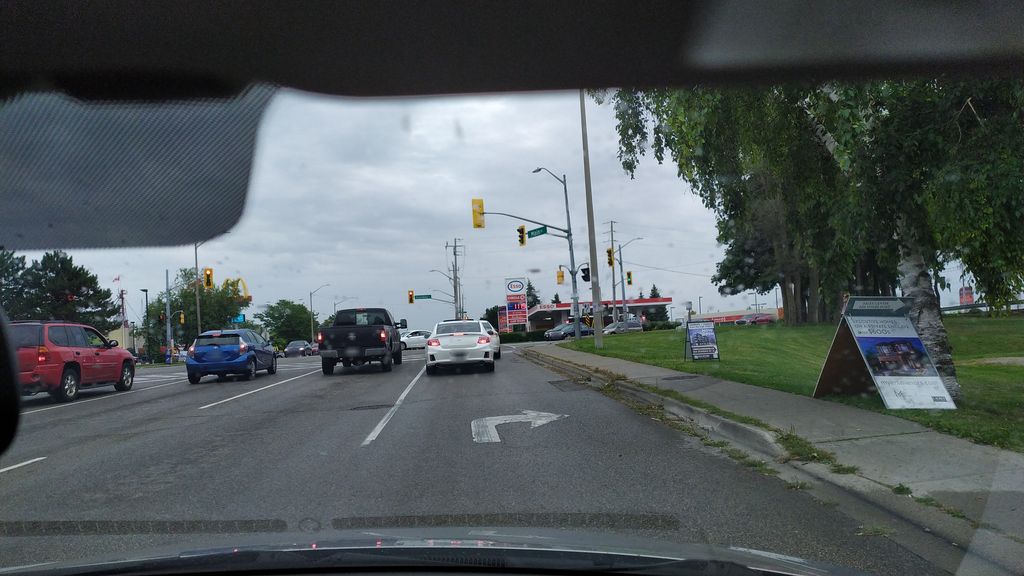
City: kitchener-waterloo